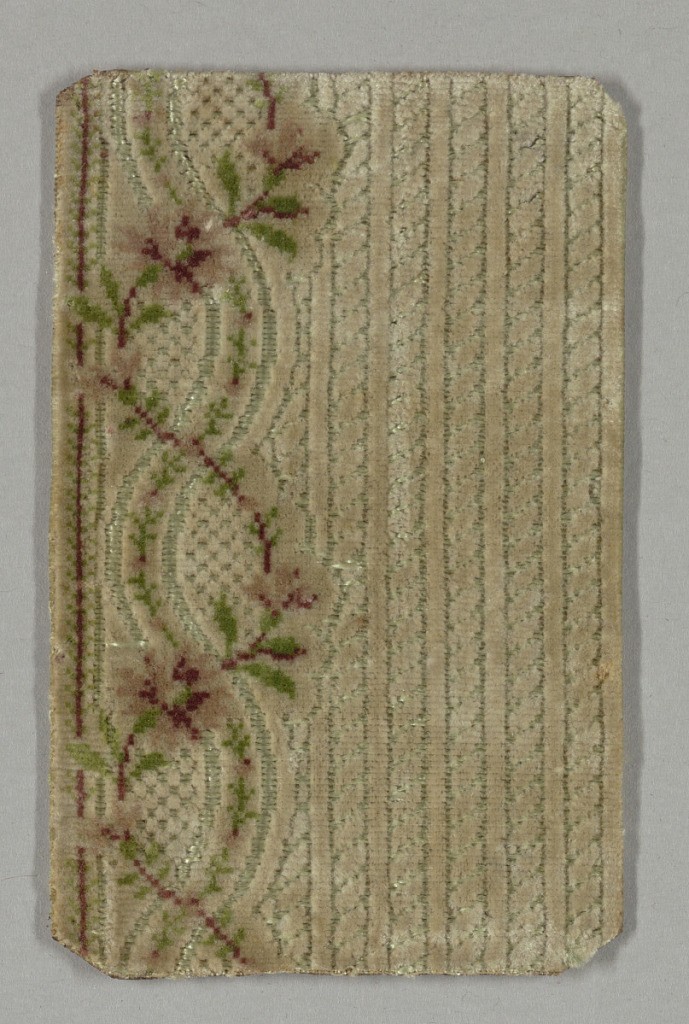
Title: Fragment
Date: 1750–1800
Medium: silk Technique: cut voided supplementary warp pile in a satin foundation (velvet)
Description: Small-patterned or "miniature" velvet with a light green ground formed by floats of a secondary weft thread. Over this, cut pile in beige with background pattern of narrow vertical stripes alternating with fine diagonal stripes. Border design in red and green pile of rose and minute floral intertwining serpentines.